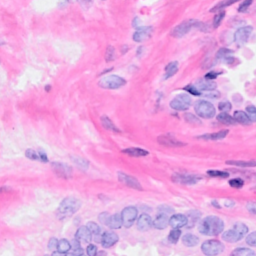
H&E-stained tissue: Breast